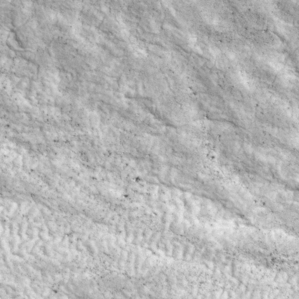
Label: non_frost